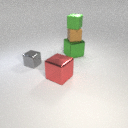
small brown rubber cube below small green rubber cube